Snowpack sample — Snodgrass Mountain, Crested Butte, Colorado (2/4/25, 12:06 PM MST)
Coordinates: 38.923, -106.968
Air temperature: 35 °F
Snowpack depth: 80 cm
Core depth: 60 cm
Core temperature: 32 °F
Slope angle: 14°, slope face: 78°
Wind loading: low
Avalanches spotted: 0
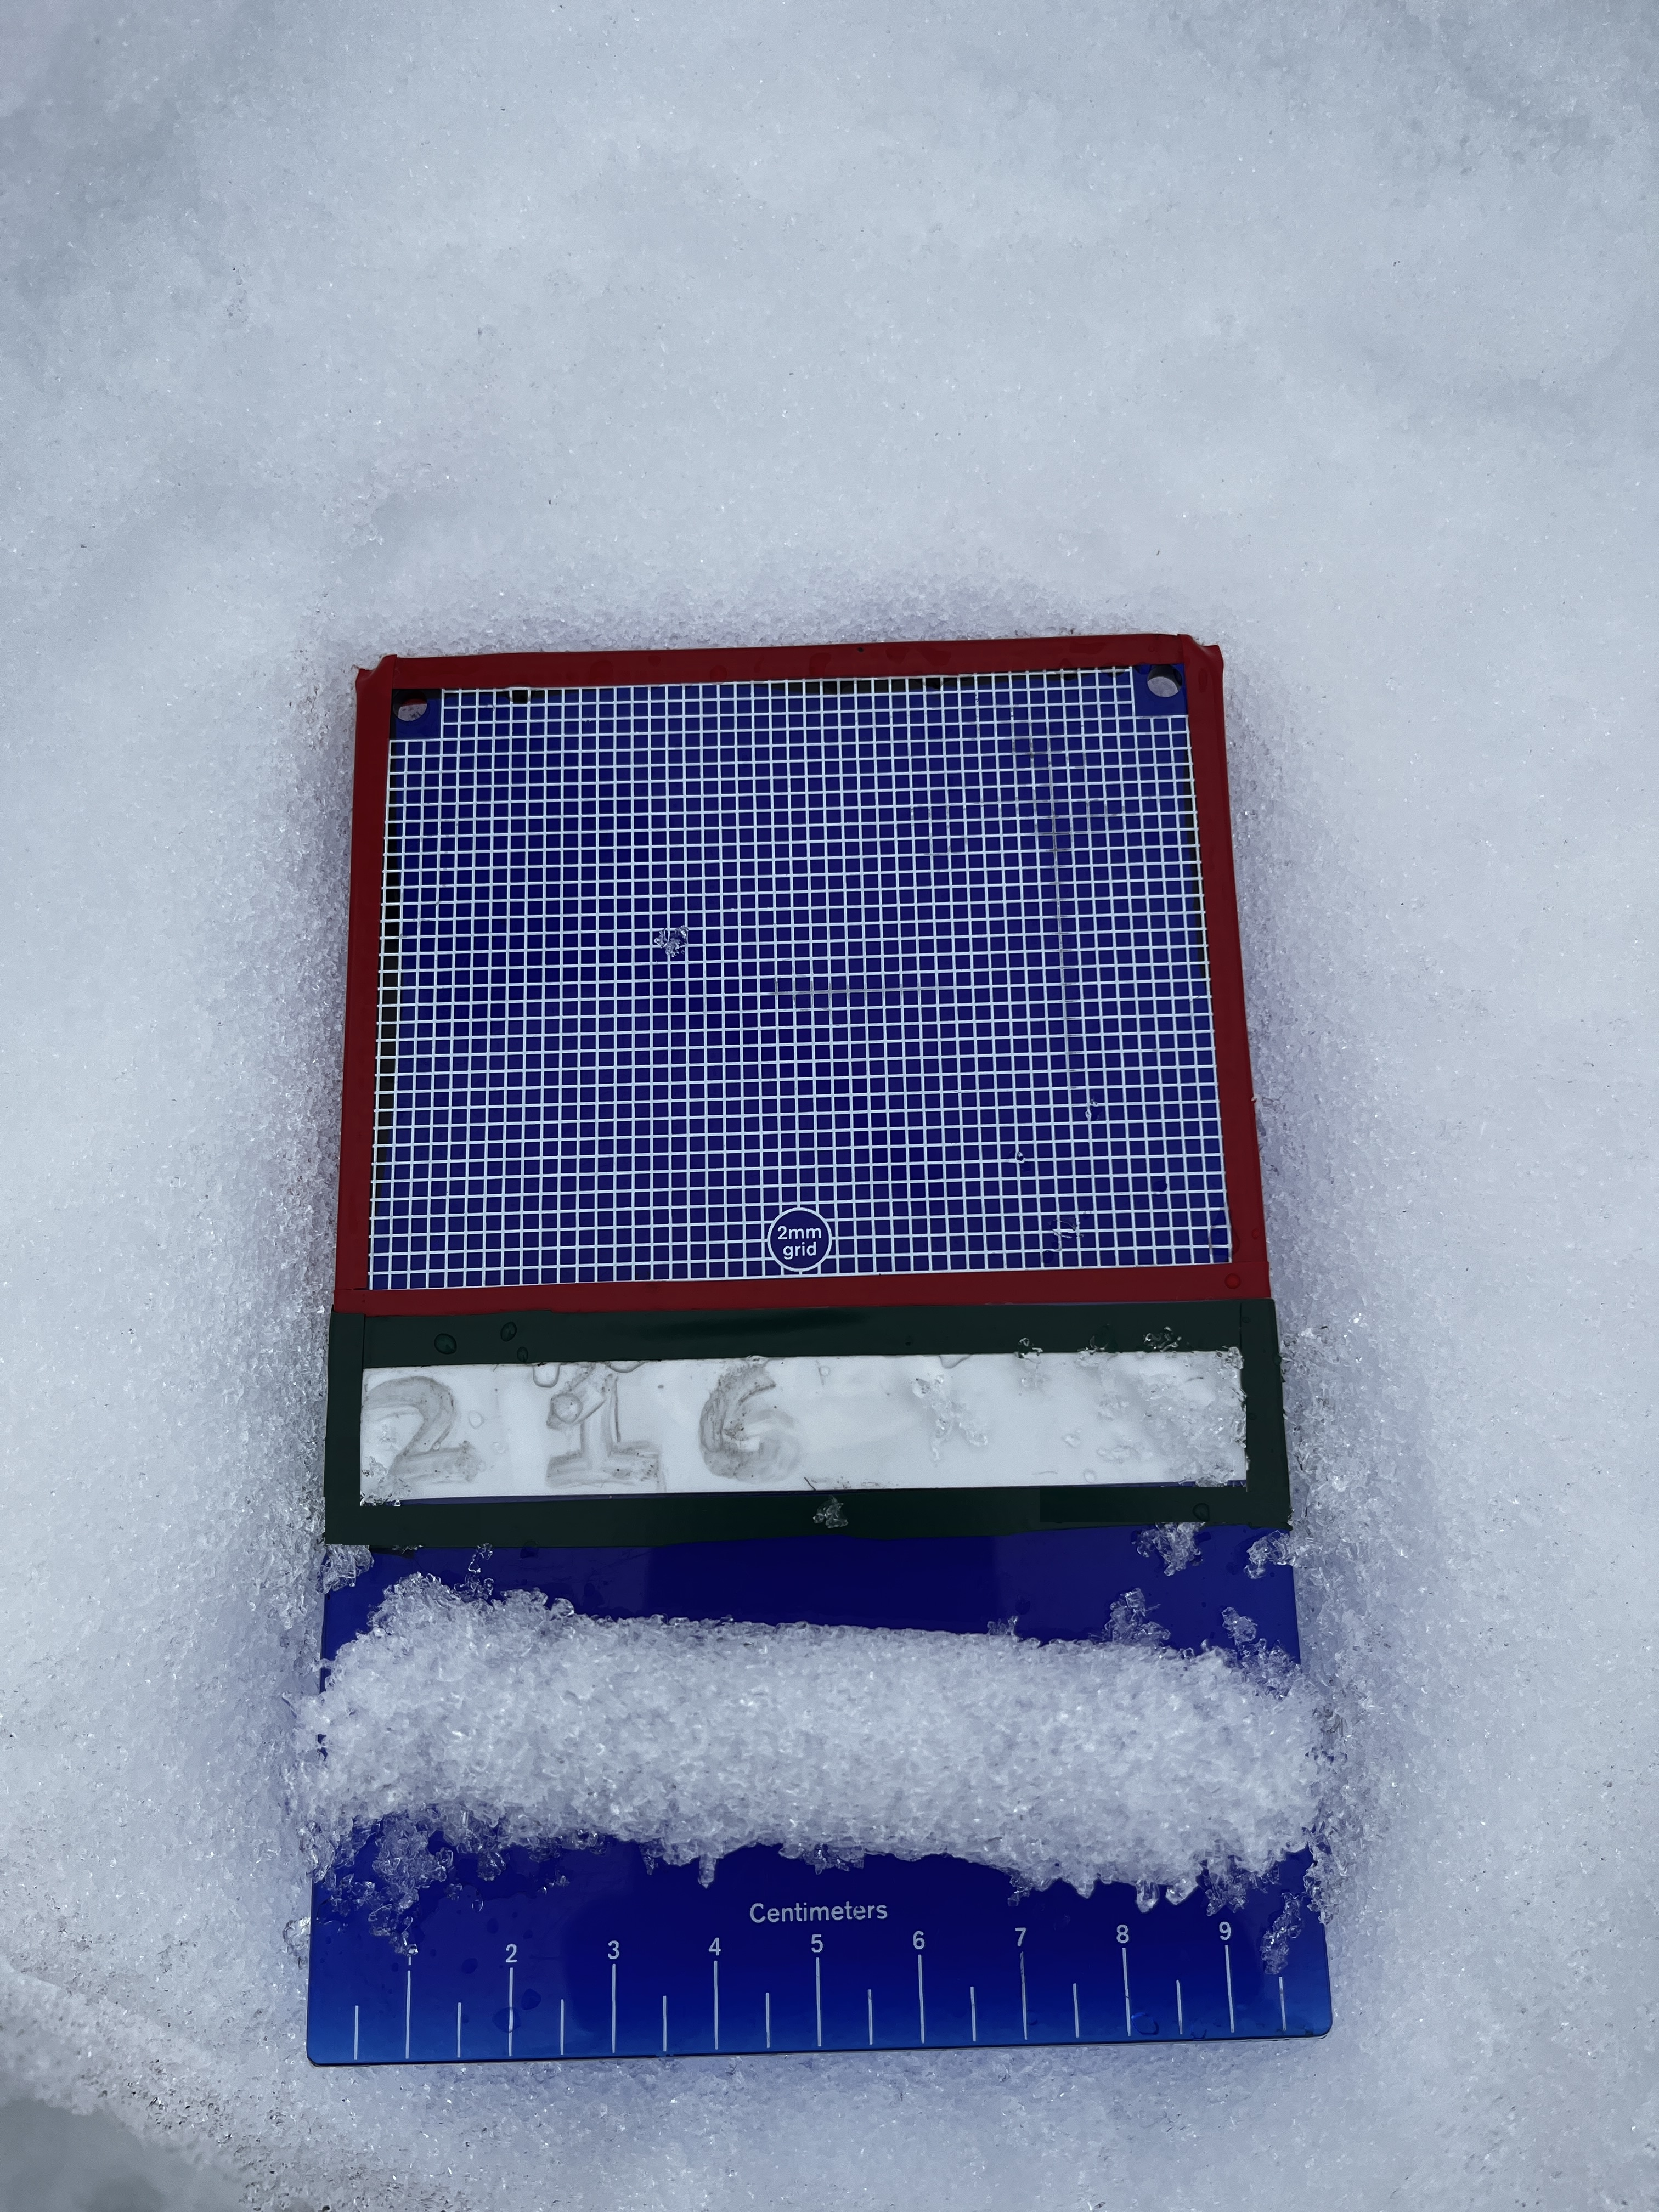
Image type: crystal_card
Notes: No avalanches nearby, unusually warm weather for the last month reported by residents, Collected 25 yards from treeline